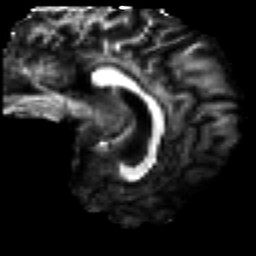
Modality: FA
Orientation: sagittal
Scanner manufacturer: ge
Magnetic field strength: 3 T
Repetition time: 7.98 s
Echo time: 0.0701 s